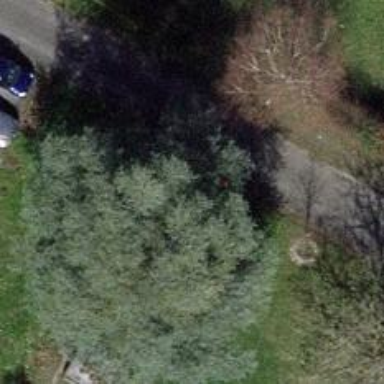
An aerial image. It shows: Needle-leaved tree in nature.